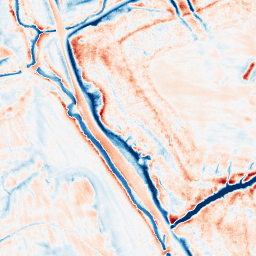
Category: edge_preserving
Decomposition family: anisotropic_diffusion
Decomposition parameters: iterations: 50
kappa: 100
gamma: 0.2
Upsampling method: lanczos
Upsampling parameters: scale: 4
Upsampling scale: 4